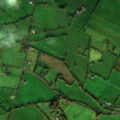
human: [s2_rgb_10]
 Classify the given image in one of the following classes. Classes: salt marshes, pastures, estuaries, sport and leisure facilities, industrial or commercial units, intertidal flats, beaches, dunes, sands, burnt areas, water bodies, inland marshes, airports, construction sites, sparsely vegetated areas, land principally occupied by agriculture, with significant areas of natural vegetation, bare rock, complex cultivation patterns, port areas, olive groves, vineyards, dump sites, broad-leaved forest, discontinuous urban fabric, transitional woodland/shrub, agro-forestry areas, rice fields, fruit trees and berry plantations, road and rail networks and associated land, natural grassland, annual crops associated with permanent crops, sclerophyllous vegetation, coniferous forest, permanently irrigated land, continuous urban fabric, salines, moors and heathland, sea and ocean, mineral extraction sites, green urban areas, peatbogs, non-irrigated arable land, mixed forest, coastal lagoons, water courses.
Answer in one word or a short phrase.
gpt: pastures